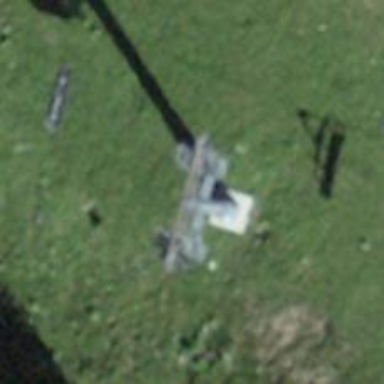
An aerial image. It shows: Pylon used for aerialway.